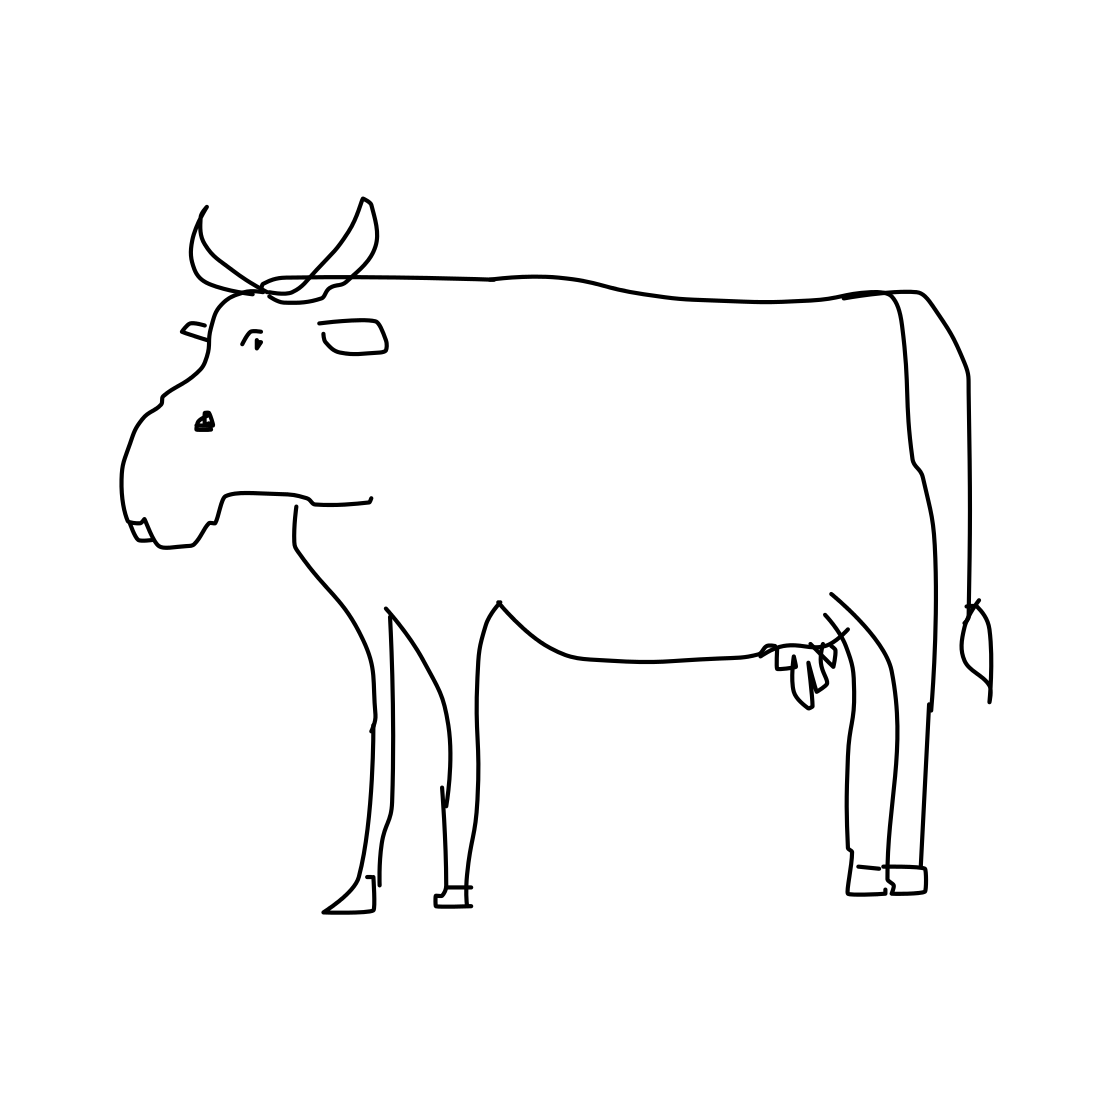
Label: cow